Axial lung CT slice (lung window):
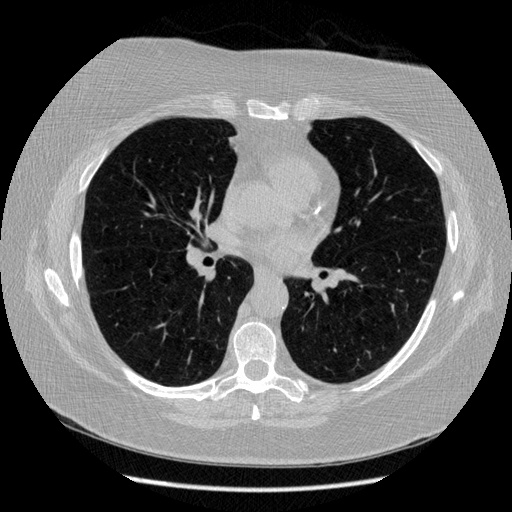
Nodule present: no